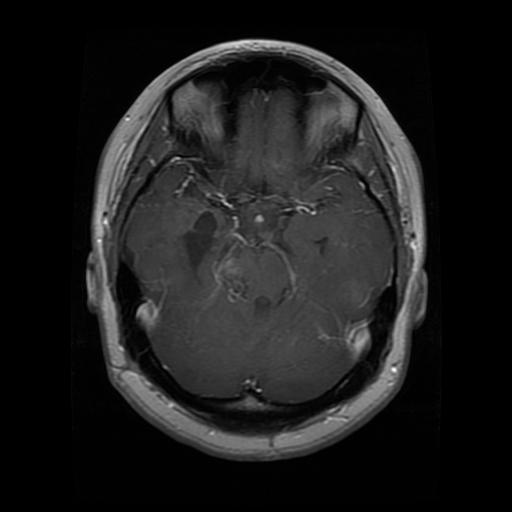
Label: glioma